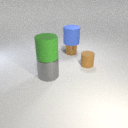
small brown rubber cylinder in front of small brown metal cylinder